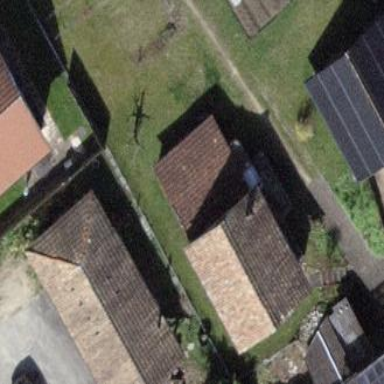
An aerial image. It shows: Shed.